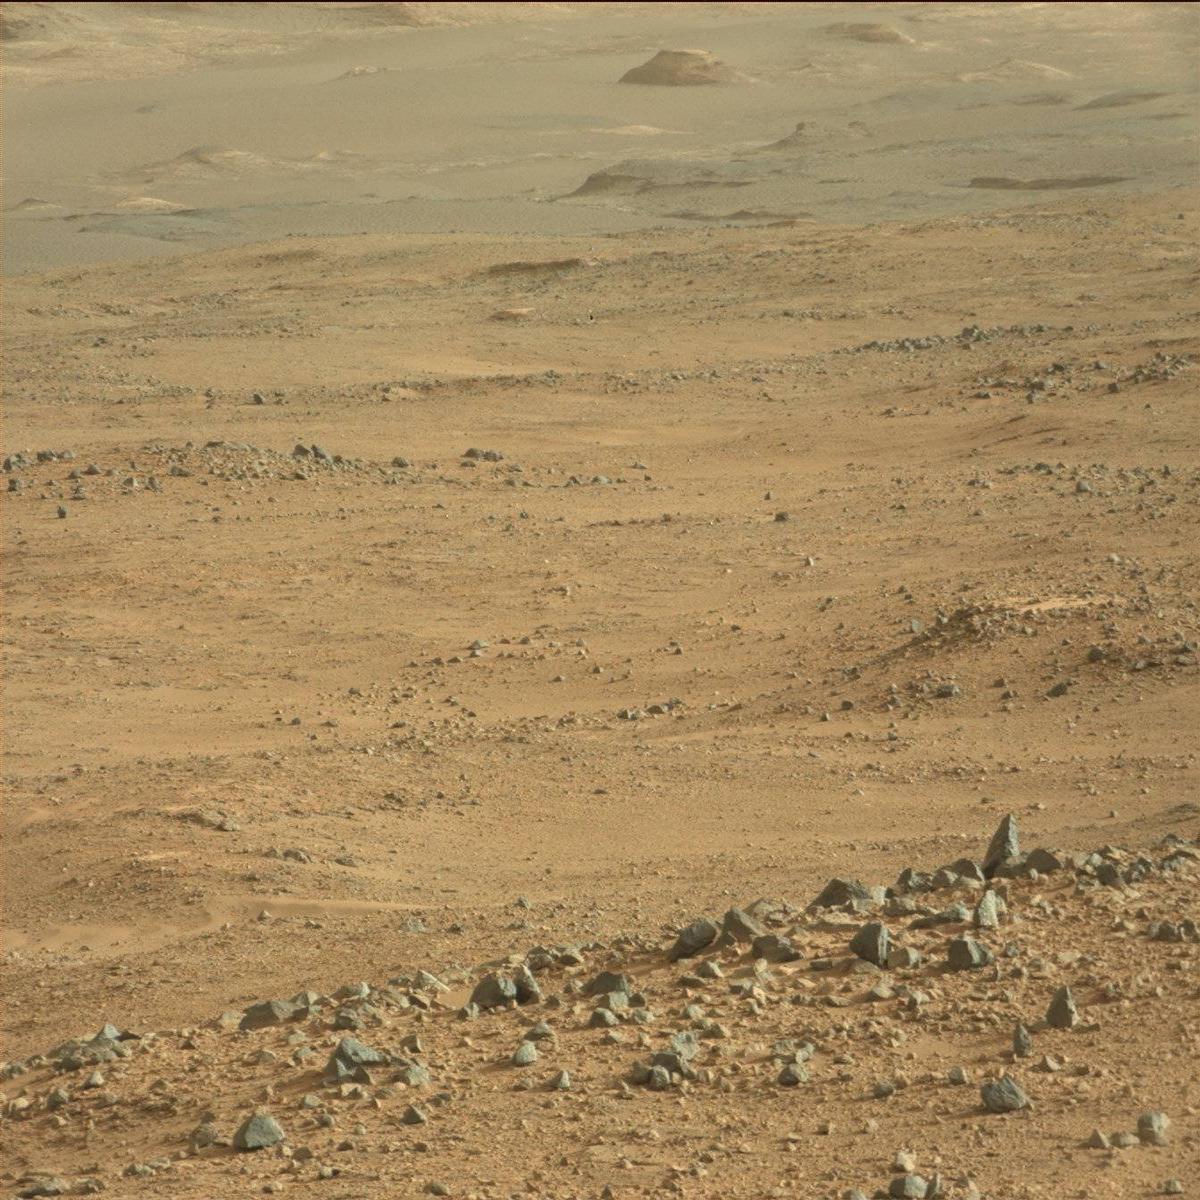
Terrain classes present: Bedrock, Ridge, Rock, Sand / Soil